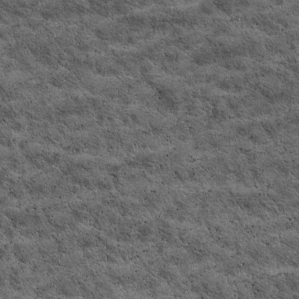
Label: non_frost